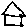
Label: house